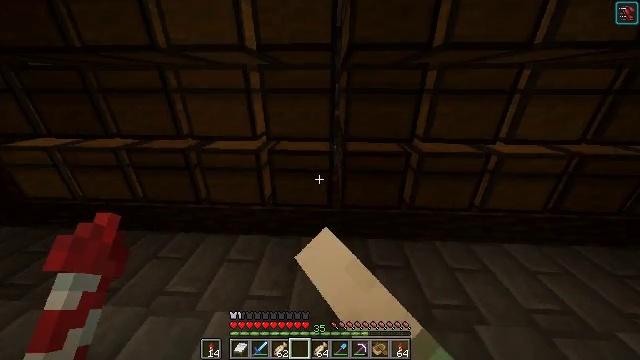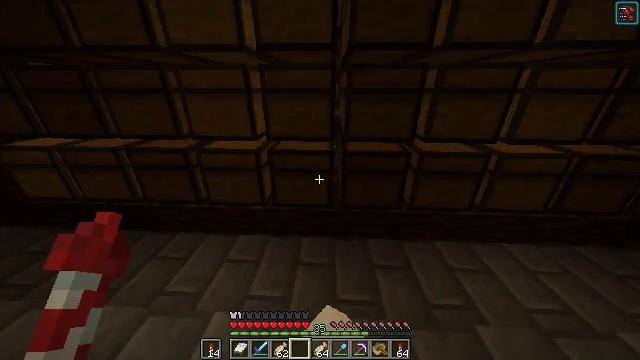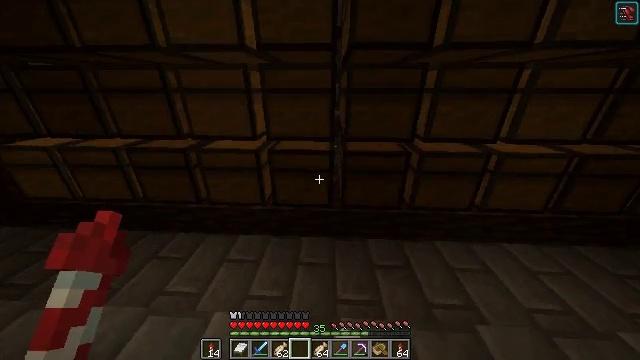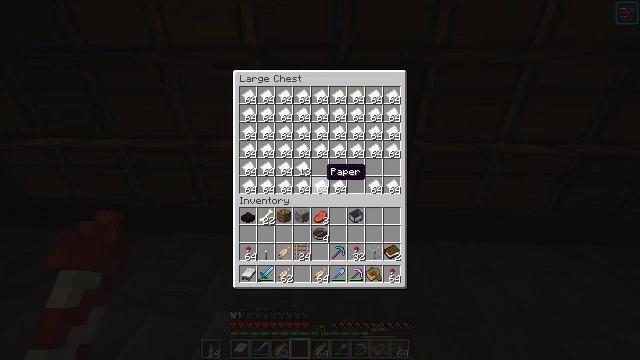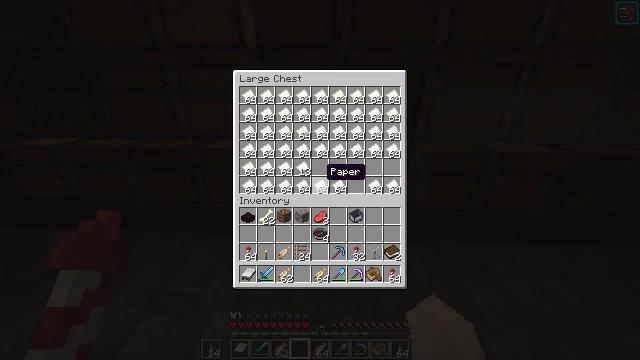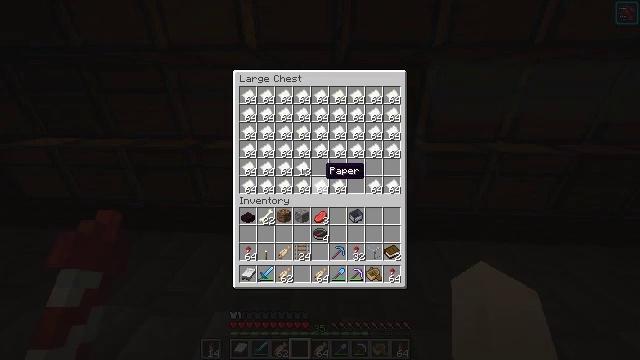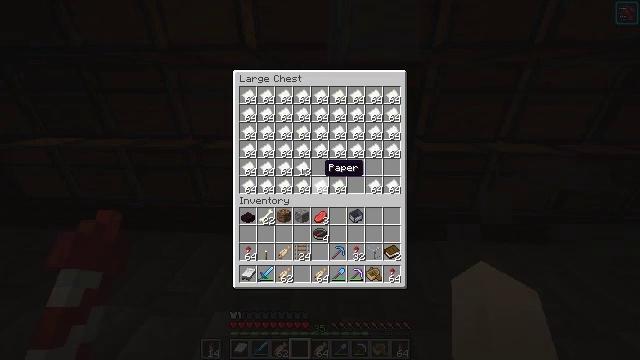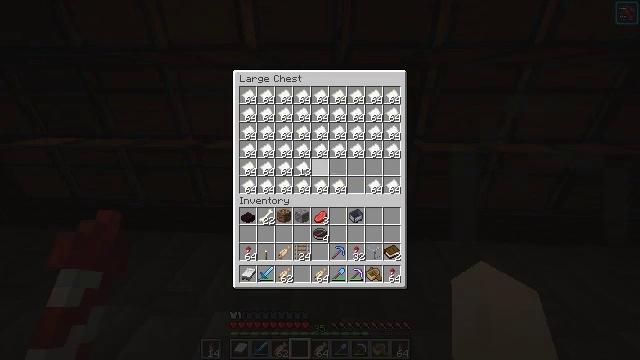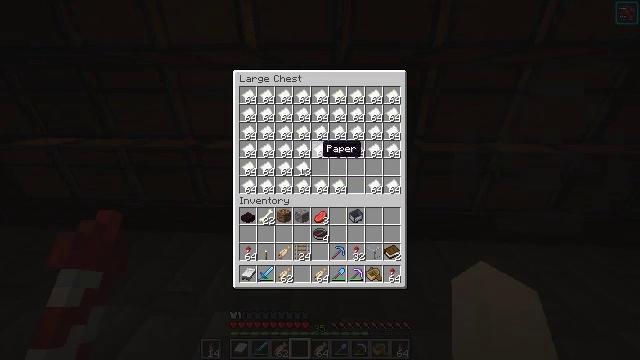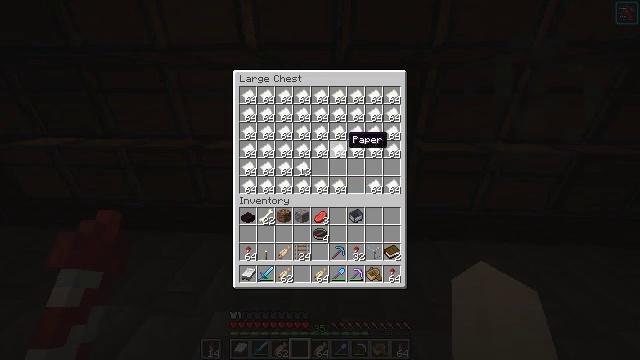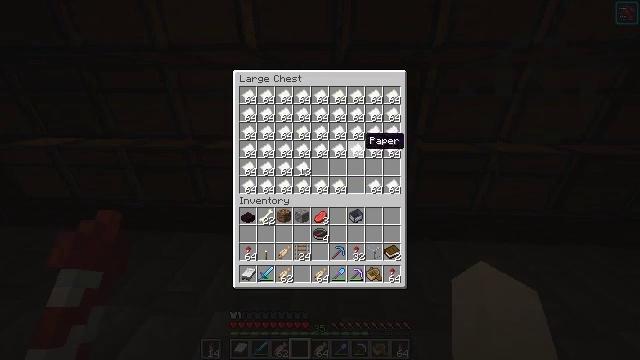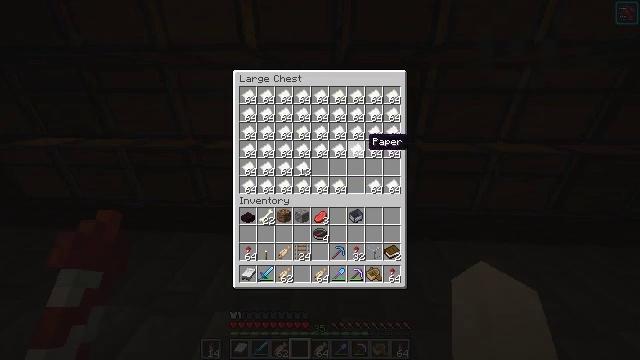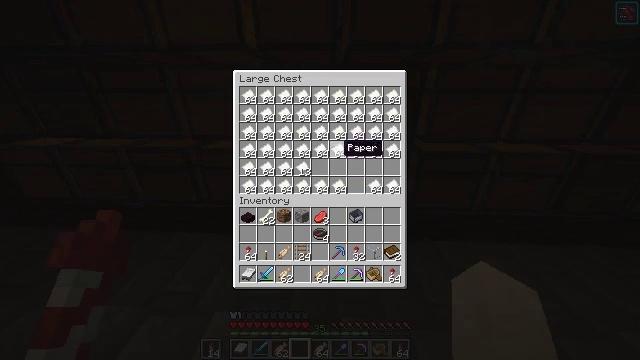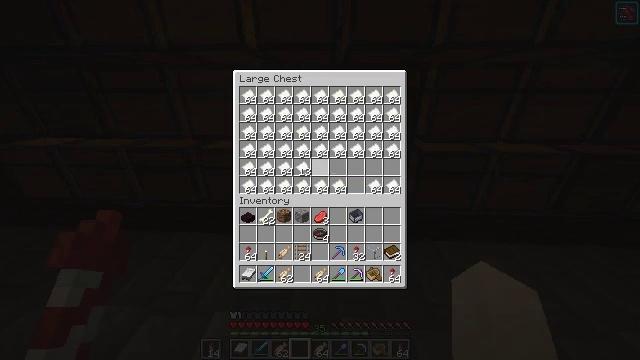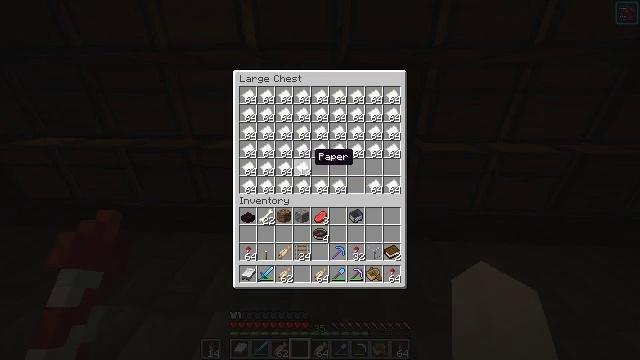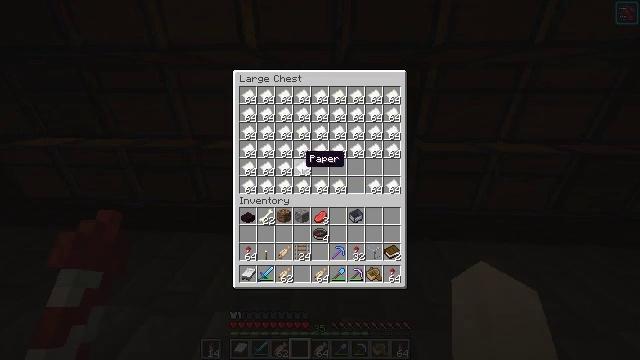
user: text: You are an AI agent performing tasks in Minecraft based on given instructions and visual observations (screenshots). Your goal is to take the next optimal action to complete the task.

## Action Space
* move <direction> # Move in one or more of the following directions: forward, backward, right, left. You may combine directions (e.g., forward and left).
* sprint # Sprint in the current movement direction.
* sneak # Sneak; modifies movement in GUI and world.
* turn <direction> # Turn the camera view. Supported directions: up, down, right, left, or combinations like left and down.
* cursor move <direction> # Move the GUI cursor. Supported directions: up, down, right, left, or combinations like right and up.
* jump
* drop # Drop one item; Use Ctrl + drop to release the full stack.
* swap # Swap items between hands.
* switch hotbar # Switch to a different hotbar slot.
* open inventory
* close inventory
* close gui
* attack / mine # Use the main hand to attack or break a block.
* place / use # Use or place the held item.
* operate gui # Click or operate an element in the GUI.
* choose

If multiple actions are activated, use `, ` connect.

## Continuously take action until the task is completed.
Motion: motion action
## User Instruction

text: Use a compass and some paper to craft a map.
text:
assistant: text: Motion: no_op
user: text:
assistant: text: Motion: no_op
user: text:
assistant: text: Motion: open gui
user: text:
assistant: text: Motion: no_op
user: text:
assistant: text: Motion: no_op
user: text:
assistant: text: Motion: no_op
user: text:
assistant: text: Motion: cursor move up
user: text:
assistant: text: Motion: cursor move up
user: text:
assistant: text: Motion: cursor move right and up
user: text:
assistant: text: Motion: cursor move right
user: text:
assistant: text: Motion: no_op
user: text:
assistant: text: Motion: cursor move left
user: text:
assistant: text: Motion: sneak, cursor move left
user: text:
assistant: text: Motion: sneak, cursor move left
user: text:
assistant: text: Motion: sneak, cursor move left
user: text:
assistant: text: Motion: sneak, cursor move left
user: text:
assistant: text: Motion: sneak
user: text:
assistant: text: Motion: sneak
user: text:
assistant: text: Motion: sneak, choose
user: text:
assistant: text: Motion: sneak, choose
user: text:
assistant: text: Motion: sneak
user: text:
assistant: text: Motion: sneak, cursor move left
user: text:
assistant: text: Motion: sneak
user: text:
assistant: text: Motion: sneak, choose
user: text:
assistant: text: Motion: sneak, cursor move left, choose
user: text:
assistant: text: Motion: sneak
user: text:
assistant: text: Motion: sneak
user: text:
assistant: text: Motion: sneak, choose
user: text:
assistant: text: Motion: sneak, choose
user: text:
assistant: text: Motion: sneak, cursor move down